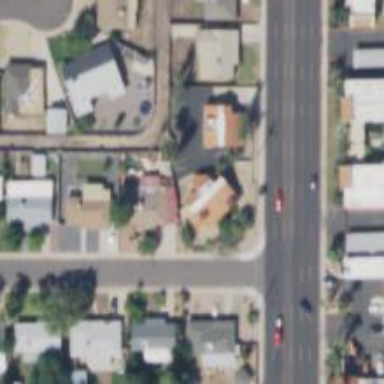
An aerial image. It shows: Alley classified as service road.